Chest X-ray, AP view. Patient: 57 years old, sex M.
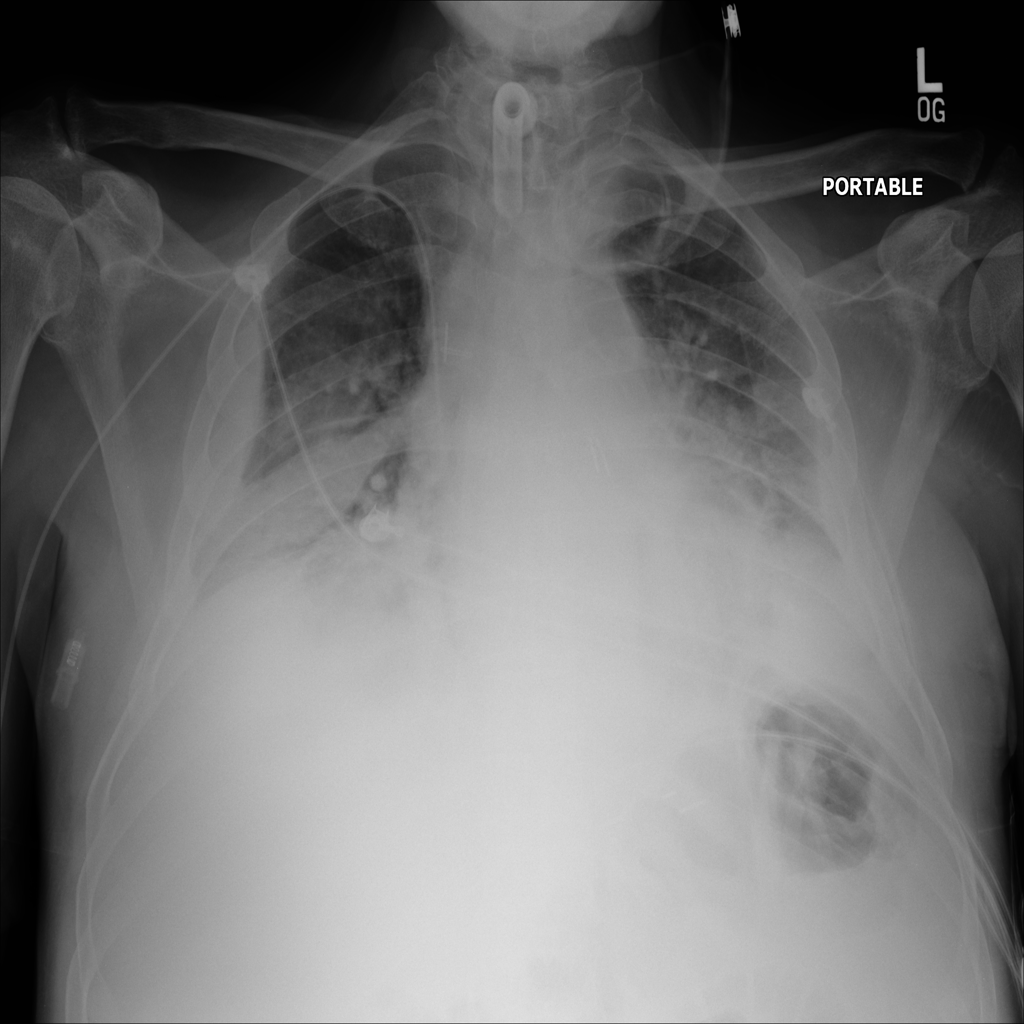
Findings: No Finding